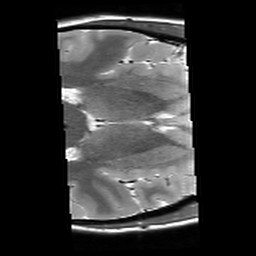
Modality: T2starw
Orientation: axial
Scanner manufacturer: siemens
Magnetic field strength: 3 T
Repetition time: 8.1 s
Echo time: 0.05 s